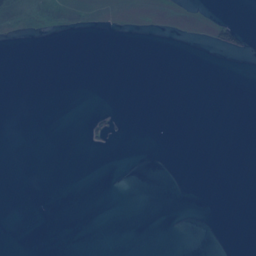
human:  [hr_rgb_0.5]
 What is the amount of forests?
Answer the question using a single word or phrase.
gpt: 5

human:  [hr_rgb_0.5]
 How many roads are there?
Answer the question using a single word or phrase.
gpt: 18

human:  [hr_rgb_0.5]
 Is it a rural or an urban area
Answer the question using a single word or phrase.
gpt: rural

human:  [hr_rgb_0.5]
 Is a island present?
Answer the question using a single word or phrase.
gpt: yes

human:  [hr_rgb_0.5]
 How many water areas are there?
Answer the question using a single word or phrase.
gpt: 1

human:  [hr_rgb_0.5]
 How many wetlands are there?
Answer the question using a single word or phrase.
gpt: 2

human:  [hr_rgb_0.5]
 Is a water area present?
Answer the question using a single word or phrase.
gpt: yes

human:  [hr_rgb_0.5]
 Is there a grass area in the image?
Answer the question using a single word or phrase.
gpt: yes

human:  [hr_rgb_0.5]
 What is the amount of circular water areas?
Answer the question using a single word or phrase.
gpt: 0

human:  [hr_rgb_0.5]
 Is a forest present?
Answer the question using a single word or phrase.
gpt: yes

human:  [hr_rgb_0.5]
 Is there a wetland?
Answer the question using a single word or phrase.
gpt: yes

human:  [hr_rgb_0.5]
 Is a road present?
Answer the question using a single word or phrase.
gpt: yes

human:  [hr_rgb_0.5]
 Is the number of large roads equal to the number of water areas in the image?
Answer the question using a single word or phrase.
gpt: no

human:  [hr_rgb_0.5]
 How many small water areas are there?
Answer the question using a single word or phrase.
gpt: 0

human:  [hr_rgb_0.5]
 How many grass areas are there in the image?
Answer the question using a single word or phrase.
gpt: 3

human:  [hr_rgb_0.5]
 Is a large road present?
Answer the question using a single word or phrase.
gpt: no

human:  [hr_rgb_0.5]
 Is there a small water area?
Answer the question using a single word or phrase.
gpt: no

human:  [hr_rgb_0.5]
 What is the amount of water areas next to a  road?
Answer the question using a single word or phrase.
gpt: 1

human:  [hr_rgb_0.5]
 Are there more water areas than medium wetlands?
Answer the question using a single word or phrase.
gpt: yes

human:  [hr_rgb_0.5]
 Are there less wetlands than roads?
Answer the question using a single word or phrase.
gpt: yes

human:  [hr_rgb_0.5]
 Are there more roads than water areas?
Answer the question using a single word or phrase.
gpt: yes

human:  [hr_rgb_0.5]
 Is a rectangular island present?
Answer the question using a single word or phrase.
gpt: no

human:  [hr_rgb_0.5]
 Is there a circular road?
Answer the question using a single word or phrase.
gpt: no

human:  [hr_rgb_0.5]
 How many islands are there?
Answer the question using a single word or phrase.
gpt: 1

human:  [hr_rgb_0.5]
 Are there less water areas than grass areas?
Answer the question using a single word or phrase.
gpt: yes

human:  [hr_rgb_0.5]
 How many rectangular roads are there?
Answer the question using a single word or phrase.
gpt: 0

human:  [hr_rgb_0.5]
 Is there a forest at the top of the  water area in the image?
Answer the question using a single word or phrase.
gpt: yes

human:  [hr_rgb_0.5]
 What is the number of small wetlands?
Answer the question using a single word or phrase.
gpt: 2

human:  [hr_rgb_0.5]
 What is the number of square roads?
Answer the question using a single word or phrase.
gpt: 0

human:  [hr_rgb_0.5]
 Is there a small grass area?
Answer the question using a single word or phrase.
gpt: yes

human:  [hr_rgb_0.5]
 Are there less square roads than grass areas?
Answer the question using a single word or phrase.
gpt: yes

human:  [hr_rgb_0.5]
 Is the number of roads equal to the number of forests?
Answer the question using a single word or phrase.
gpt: no

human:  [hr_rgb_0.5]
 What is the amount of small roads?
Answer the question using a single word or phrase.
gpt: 18

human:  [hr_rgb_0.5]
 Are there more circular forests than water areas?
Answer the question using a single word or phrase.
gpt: no

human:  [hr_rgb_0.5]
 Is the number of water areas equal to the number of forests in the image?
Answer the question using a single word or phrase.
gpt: no

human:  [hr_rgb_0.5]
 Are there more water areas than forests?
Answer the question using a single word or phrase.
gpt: no

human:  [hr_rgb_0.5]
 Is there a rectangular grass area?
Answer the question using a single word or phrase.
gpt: no

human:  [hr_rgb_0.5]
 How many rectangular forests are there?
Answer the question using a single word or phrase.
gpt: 0

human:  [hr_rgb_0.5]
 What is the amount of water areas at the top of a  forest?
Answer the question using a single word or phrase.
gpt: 0

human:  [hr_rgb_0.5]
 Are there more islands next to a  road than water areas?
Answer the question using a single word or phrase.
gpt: no

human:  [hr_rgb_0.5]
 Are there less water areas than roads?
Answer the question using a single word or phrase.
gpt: yes

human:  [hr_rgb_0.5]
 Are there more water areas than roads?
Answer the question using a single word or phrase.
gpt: no

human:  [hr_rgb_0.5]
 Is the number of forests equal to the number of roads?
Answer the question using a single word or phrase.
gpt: no

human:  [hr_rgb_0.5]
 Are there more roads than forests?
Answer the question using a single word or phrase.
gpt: yes

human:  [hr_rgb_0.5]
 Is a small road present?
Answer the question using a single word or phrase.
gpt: yes

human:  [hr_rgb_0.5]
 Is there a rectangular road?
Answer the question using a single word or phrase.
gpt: no

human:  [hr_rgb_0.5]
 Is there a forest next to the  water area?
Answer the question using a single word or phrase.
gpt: yes

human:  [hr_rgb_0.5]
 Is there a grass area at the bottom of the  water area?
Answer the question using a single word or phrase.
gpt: no

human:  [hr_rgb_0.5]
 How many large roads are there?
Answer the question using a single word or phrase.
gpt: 0

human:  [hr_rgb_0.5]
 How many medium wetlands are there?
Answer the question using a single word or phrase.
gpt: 0

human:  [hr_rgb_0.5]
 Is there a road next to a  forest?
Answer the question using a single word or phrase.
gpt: yes

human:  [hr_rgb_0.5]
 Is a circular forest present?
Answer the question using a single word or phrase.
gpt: no

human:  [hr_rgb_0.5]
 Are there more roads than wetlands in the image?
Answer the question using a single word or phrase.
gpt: yes

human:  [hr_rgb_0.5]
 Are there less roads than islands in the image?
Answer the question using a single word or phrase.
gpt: no

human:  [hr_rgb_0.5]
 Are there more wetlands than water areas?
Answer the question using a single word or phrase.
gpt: yes

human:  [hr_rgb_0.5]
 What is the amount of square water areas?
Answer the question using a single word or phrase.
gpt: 0

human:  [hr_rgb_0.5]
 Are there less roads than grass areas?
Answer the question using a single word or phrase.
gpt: no

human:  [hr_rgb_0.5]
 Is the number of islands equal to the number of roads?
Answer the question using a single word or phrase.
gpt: no

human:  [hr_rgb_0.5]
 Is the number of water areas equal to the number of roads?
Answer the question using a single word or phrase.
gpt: no

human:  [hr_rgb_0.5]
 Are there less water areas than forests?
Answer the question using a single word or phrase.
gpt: yes

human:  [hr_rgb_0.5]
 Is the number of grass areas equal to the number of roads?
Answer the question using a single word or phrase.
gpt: no

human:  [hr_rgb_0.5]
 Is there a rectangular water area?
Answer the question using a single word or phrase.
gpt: no

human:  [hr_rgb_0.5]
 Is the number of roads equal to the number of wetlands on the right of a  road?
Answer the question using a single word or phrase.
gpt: no

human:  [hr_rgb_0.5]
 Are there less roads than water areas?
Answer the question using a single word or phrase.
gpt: no